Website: lowes
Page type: order-returns
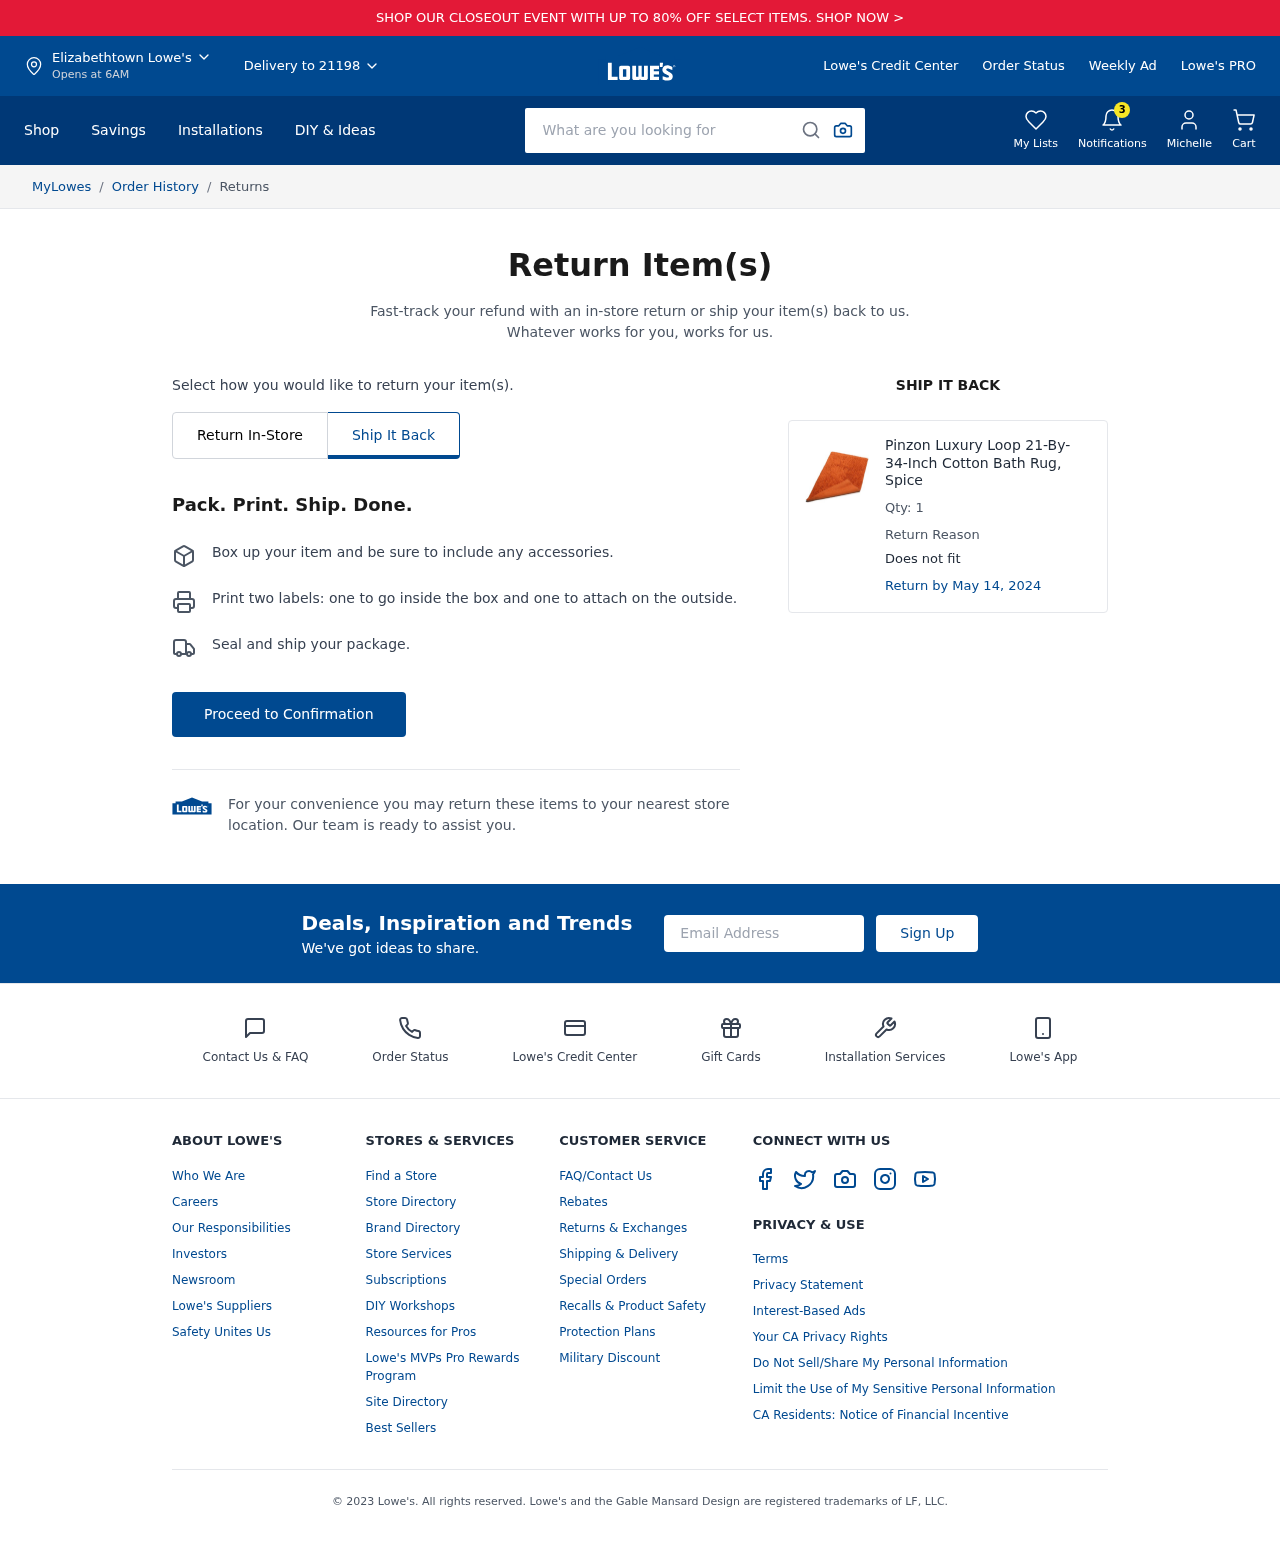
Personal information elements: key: PII_CITY
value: Elizabethtown
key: PII_EMAIL
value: michelle.young@yahoo.com
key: PII_FIRSTNAME
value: Michelle
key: PII_POSTCODE
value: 21198
Product elements: key: PRODUCT1_NAME
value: Pinzon Luxury Loop 21-By-34-Inch Cotton Bath Rug, Spice
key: PRODUCT1_QUANTITY
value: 1
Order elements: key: ORDER_RETURN_BY_DATE
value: May 14, 2024
Search elements: key: HEADER_SEARCH
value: What are you looking for
Other elements: key: NOTIFICATION_COUNT
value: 3